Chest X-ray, AP view. Patient: 43 years old, sex M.
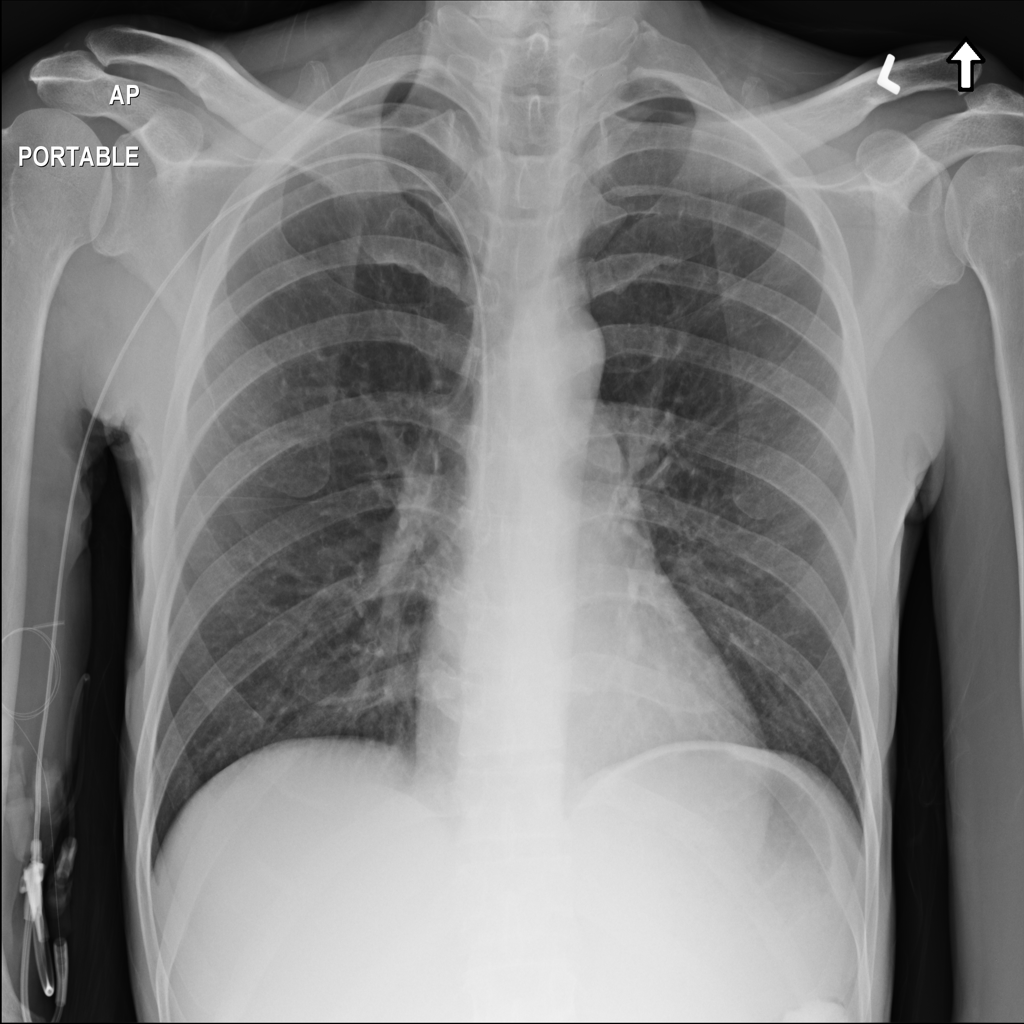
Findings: No Finding